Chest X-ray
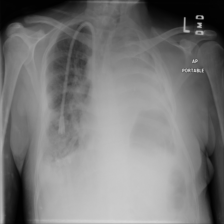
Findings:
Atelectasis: negative
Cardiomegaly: negative
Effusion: negative
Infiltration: positive
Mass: negative
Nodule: negative
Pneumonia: negative
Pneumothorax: negative
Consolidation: negative
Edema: positive
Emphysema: negative
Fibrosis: negative
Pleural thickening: positive
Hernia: negative